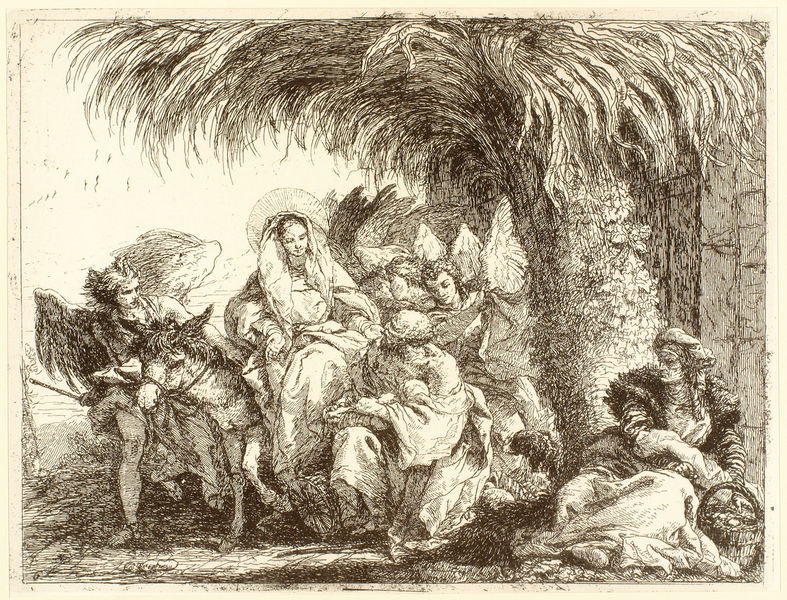
Titel: Die Flucht nach Ägypten
Künstler: Domenico Giovanni Tiepolo
Institution: Berlin, Kupferstichkabinett
Schlagwörter: baum, flügel, mann, schatten, frauen, bewegung, frau, skizze, zeichnung, haus, weg, wand, vögel, esel, engel, reiten, rast, rad, korb, palme, flucht, tusche, schwarz weiß, radierung, stich, heiligenschein, nimbus, rinde, bettlerin, heilige, eimer, maria, jerusalem, josef, joseph, hexe, kuperstich, glorie